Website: apple-inc
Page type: customer-info-address
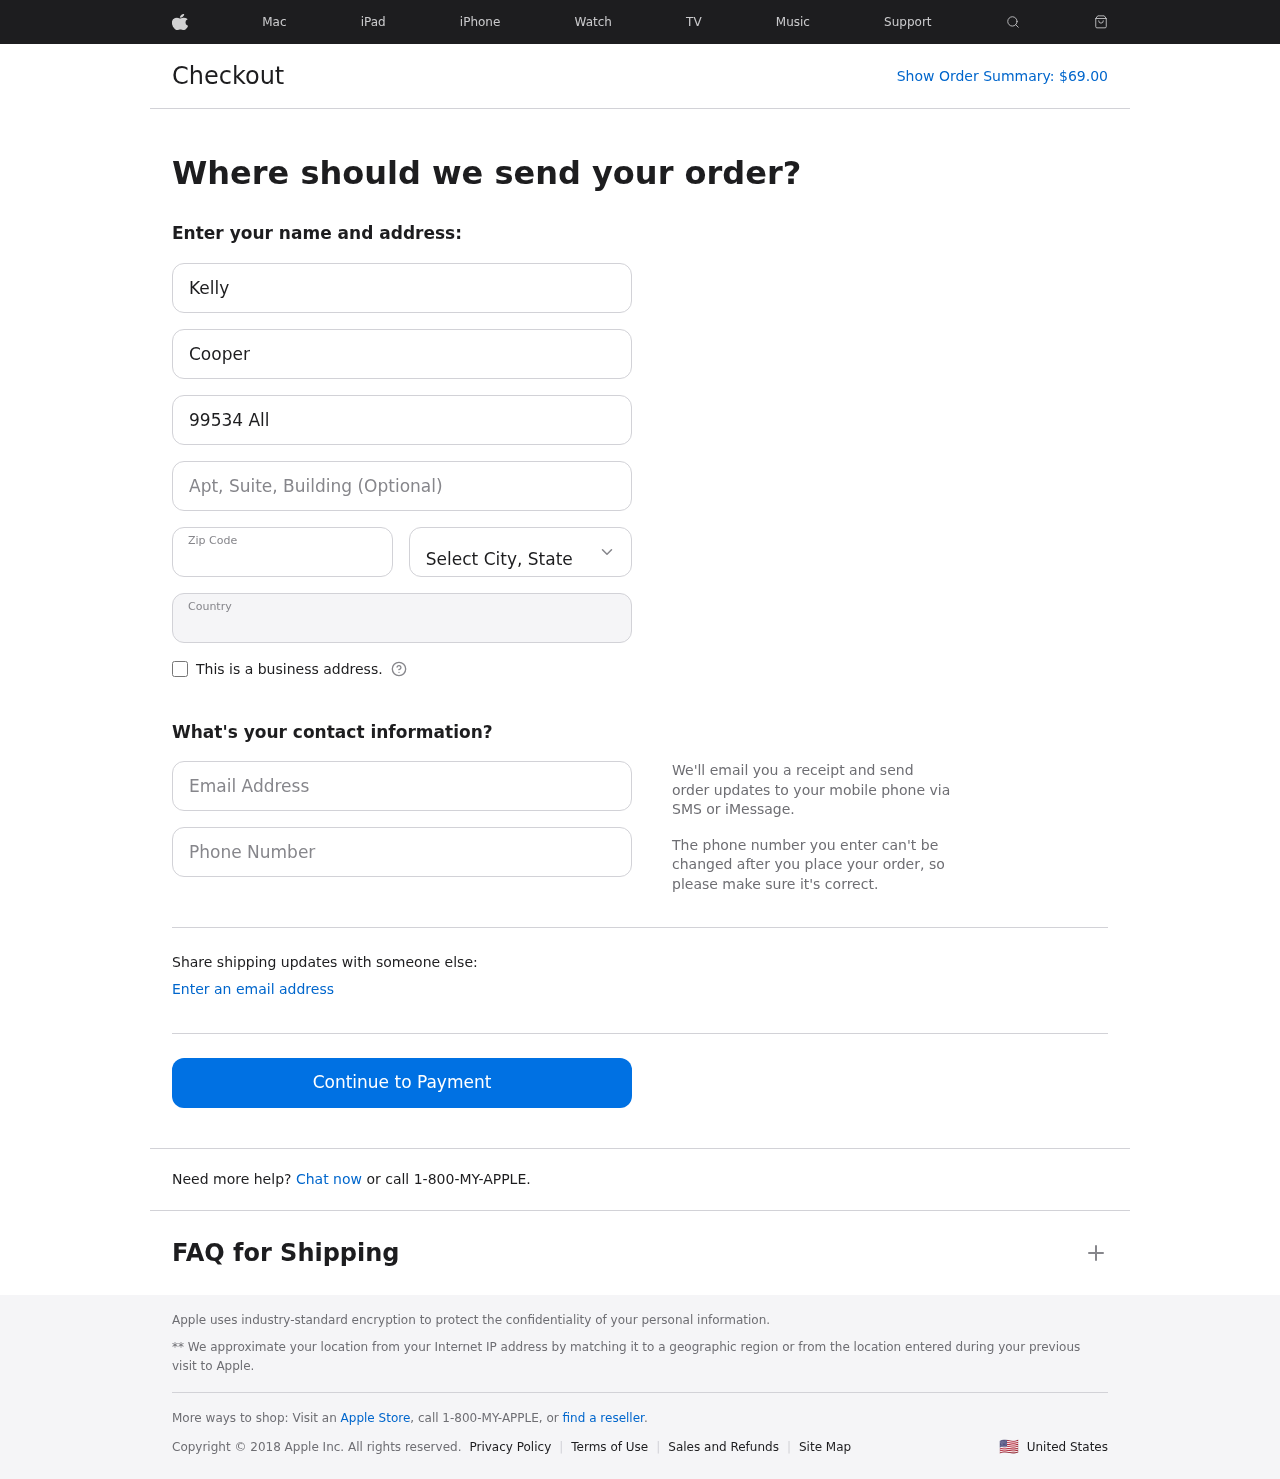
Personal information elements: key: PII_CITY_STATE
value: Mendozatown, PR
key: PII_COUNTRY
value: United States
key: PII_EMAIL
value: kcooper@hotmail.com
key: PII_FIRSTNAME
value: Kelly
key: PII_LASTNAME
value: Cooper
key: PII_PHONE
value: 6343553545
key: PII_POSTCODE
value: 44992
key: PII_STREET
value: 99534 Allen Meadows
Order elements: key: ORDER_TOTAL
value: $69.00